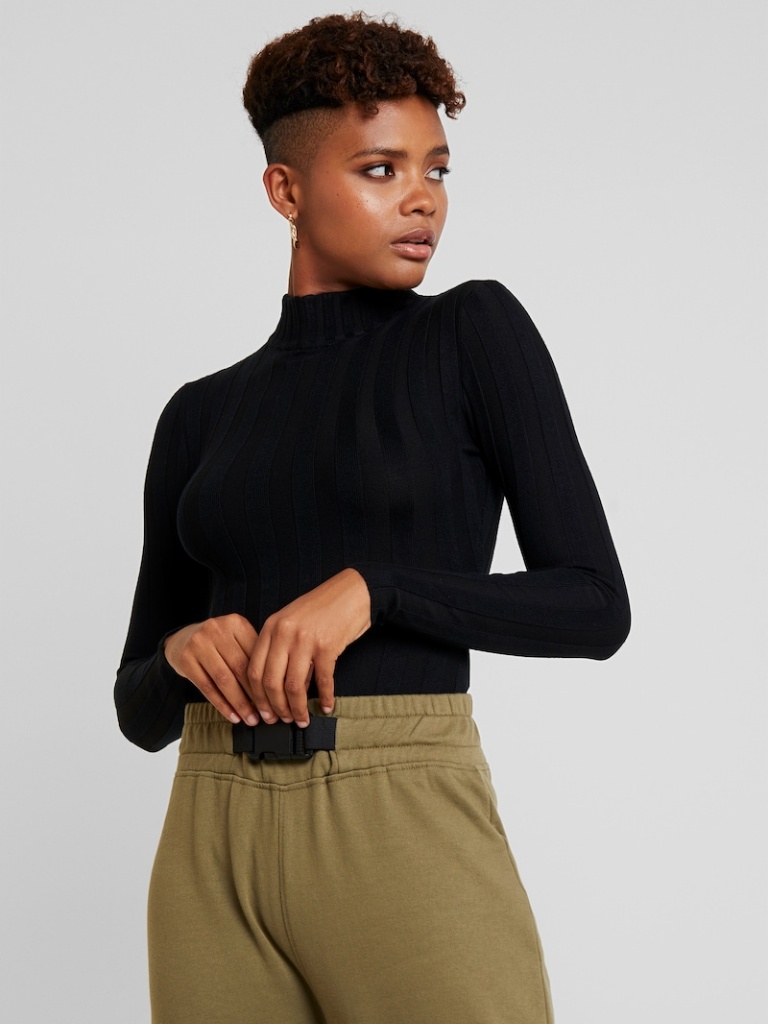
knit tight a long-sleeved with the sleeves down hip length Fully Tucked in turtleneck bodysuit